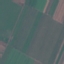
Land use / land cover class: AnnualCrop